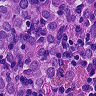
Metastatic tissue present: yes